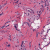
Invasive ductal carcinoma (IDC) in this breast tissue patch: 1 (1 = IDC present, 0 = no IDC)